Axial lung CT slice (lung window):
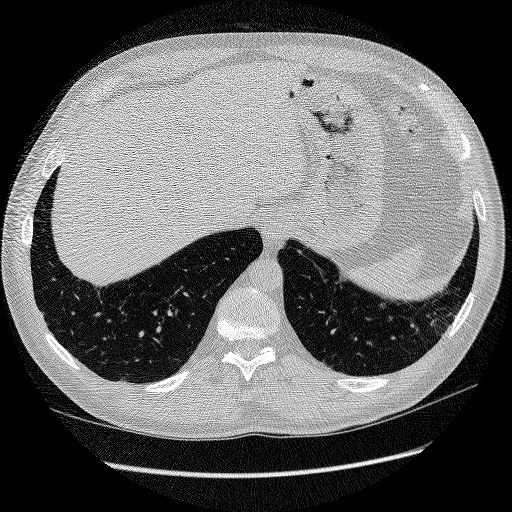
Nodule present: no